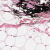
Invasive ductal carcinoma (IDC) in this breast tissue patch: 0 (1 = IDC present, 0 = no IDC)